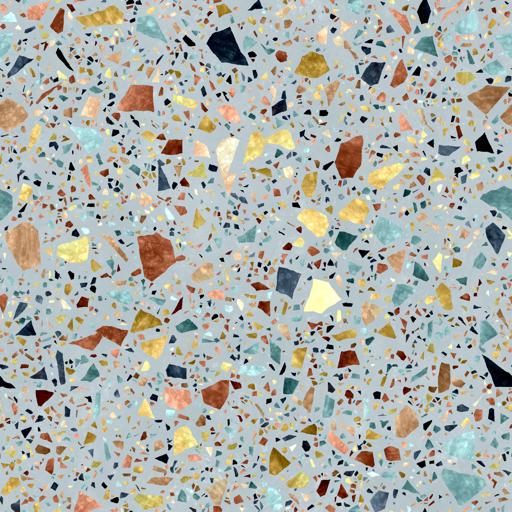
Tags: colorful terrazzo white